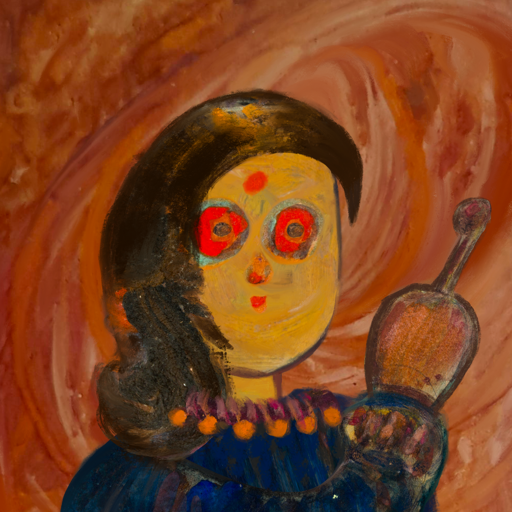
Background: Pious_Lady, Head And Neck Front: After_Raid, Face Front: Sisters, Bust: Pipe, Hair Front: Gypsy_Queen, Head Accessory: Blank, Second Necklace: Blank, Necklace: Doll, Baby: Blank